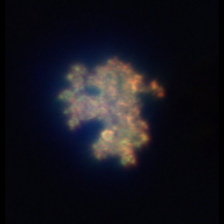
Taxon: Unknown_detritus
Group: Unknown